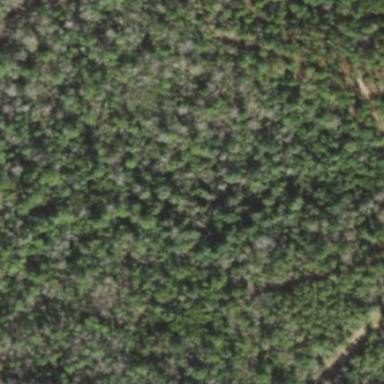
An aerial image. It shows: Mixed leaf woodland.